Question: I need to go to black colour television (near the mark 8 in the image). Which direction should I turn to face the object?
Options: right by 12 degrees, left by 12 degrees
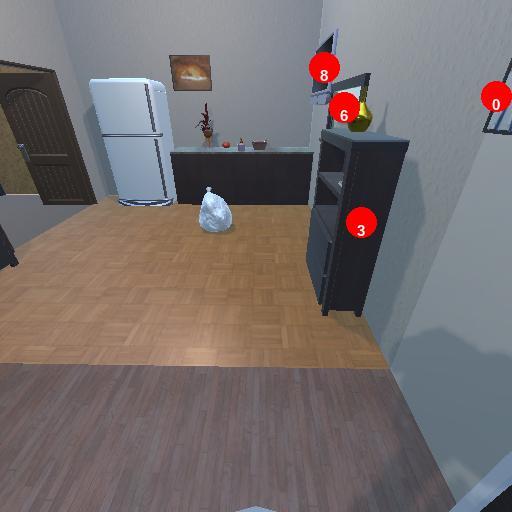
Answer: right by 12 degrees